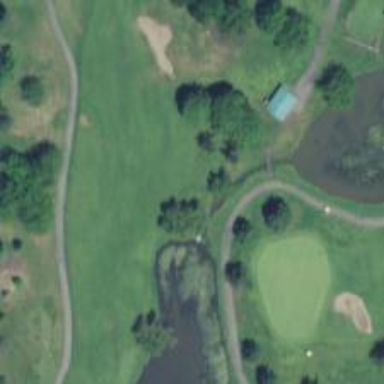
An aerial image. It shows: Pathway for golfing.